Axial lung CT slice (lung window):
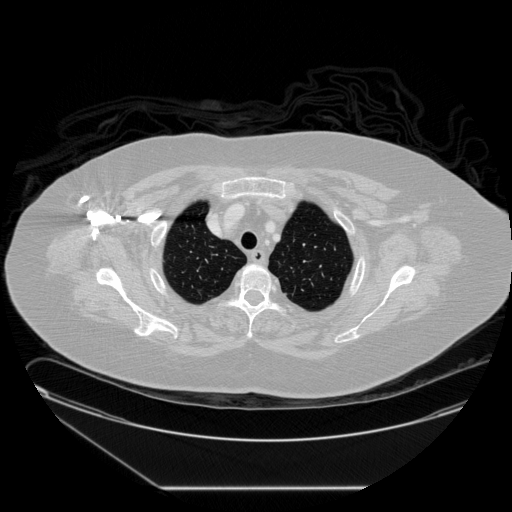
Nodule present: no